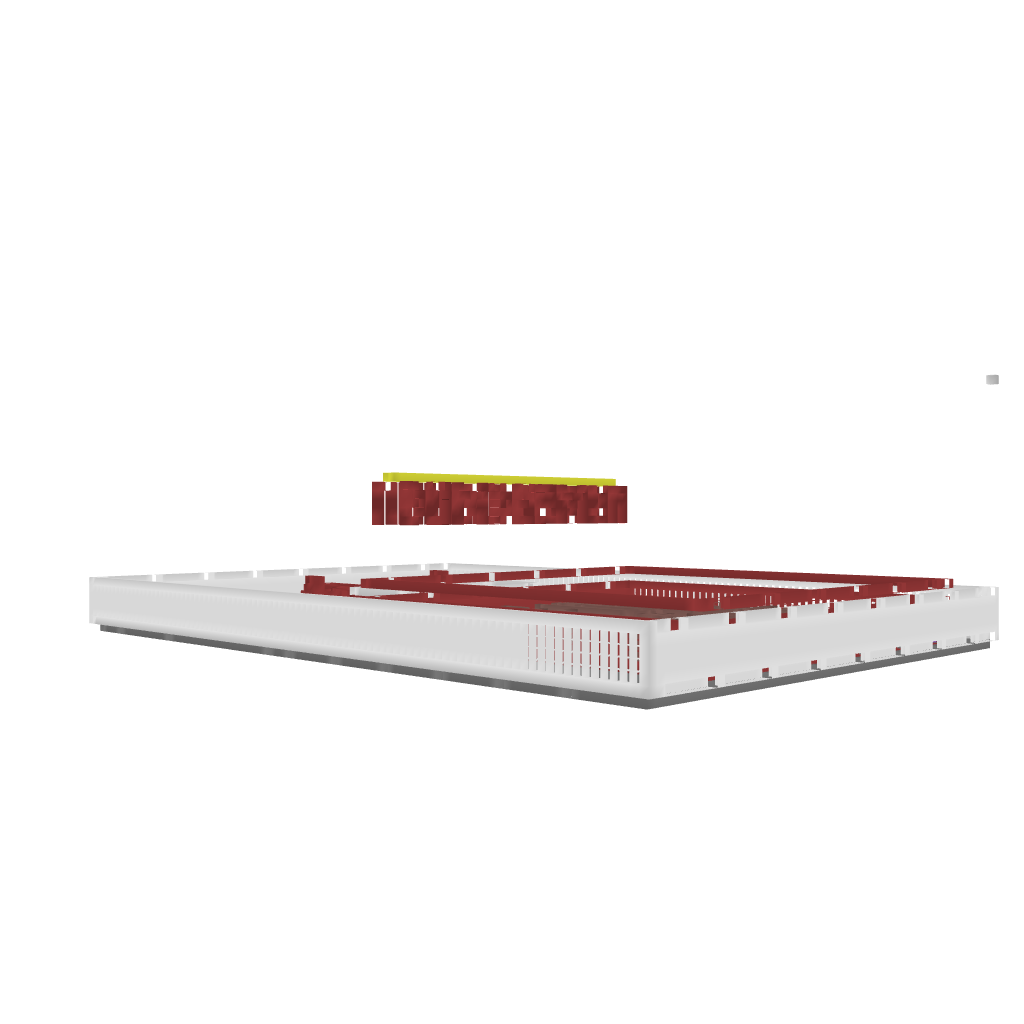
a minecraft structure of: BomberMan MiniGame good quality